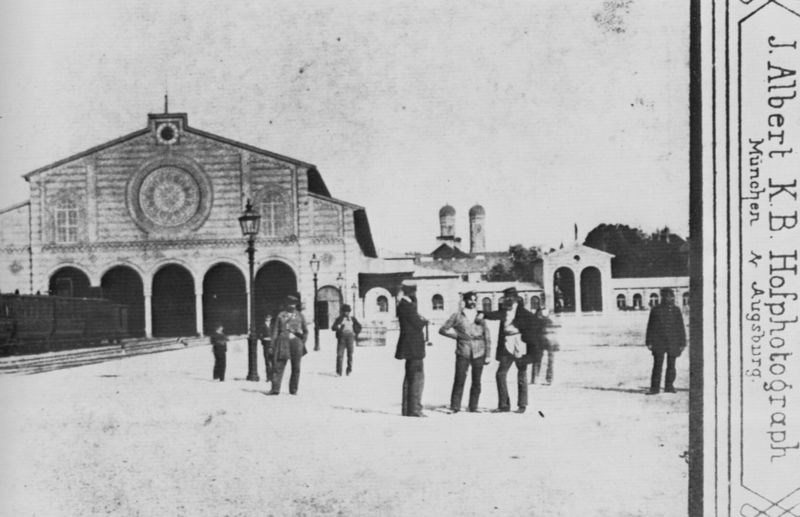
Titel: Der Münchner Hauptbahnhof von Westen
Künstler: Joseph Albert
Institution: Privatsammlung
Schlagwörter: baum, gruppe, himmel, mann, weiß, bäume, kirchturm, landschaft, menschen, stadt, fenster, grau, hut, hüte, lampe, laterne, licht, männer, reden, schwarz, strasse, strassenszene, säulen, zeichnung, dach, gebäude, haus, park, zaun, gespräch, leute, zylinder, alt, anzug, bart, jacke, mützen, architektur, mensch, stehen, häuser, natur, kirche, leuchte, turm, garten, schrift, bogen, fassade, passanten, zug, giebel, mauer, grafik, graphik, hof, fabrik, platz, arbeiter, kies, kuppel, lehnen, staffage, arches, architecture, church, crowd, hall, hat, lamp, men, people, soldier, belt, discussion, old, talk, uhr, durchgang, warten, weste, tor, galerie, foto, fotografie, kirchtürme, photographie, bögen, bayern, kuppeln, türme, münchen, palast, rundfenster, torbogen, schwarz-weiss, text, bahnhof, friedhof, arkaden, photo, kunstausstellung, tore, rosette, residenz, man, sky, tree, rundbögen, romanik, bahn, eisenbahn, straßenlaterne, florenz, building, bavaria, germany, houses, street, stand, uniform, gleis, gleise, schienen, tempel, bogenstellung, black and white, fotographie, coat, sketch, englischer garten, sakralbau, clock, suits, fence, town, franziskaner, basilika, frauenkirche, city, human, lantern, promenade, hofgarten, firenze, pultdach, vorplatz, archway, okulus, rotunde, bogengang, fensterrose, square, buildings, place, werk, augsburg, waggon, synagoge, ground, gestellt, rosettenfenster, postcard, wagon, albert, munich, gentleman, humans, railway, train, liebfrauenkirche, tempelartig, males, waiting, station, train station, photograph, photography, photographoe, j. albert, hofphotograph, ausbesserungswerk, eisenbahnwerk, güterzug, hoffotograf, st. bonifaz, viel spass, welsche hauben, towers, time, archs, rails, post, frauendom, railroad, lightpost, travelling, hofphotograpf, groups, lampposts, town hall, gentelman, railstation, j albert, rail cars, fraunkirche, munchen, passers-by